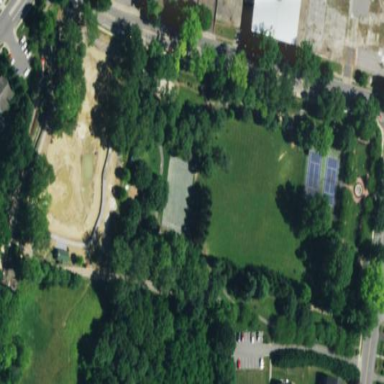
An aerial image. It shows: Park.